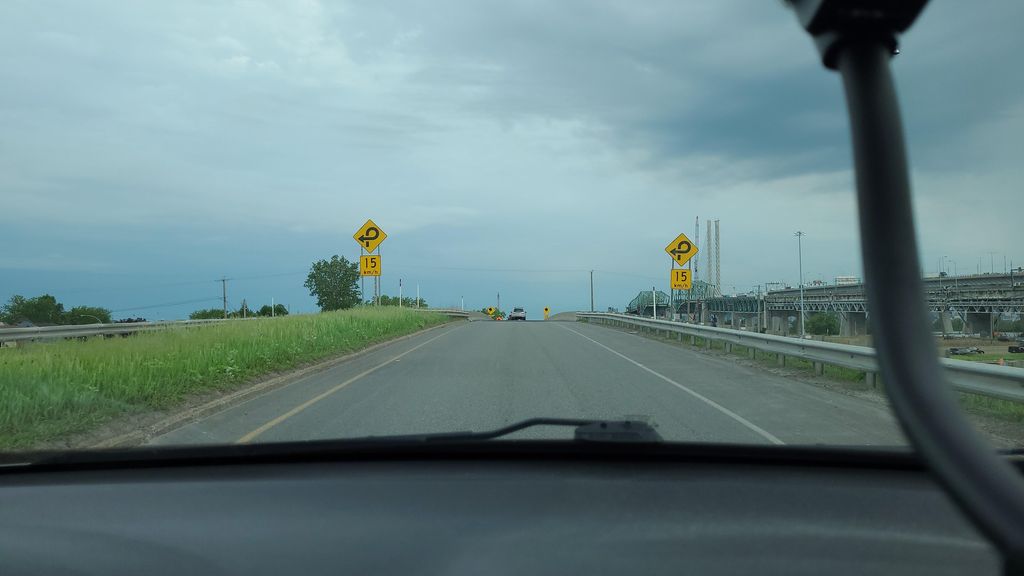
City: montreal